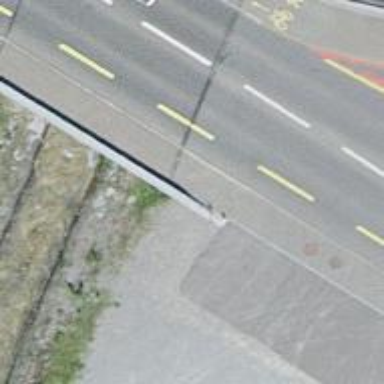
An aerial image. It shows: Bridge for cycleway.